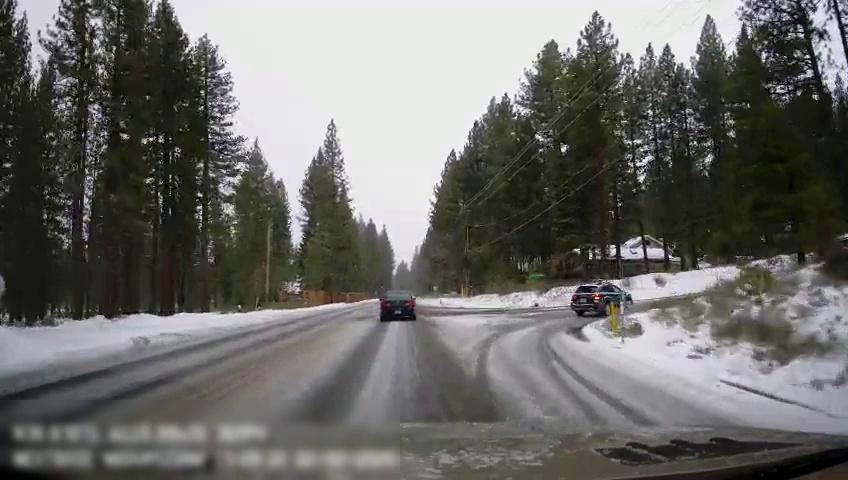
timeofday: Day
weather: Snowy
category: Drivable Space
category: Vehicles | Car
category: Vehicles | Car
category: Traffic | Signs